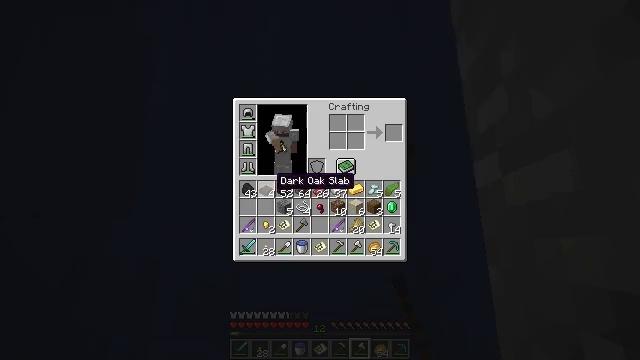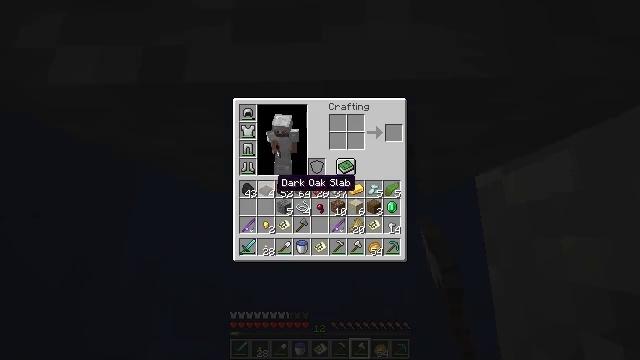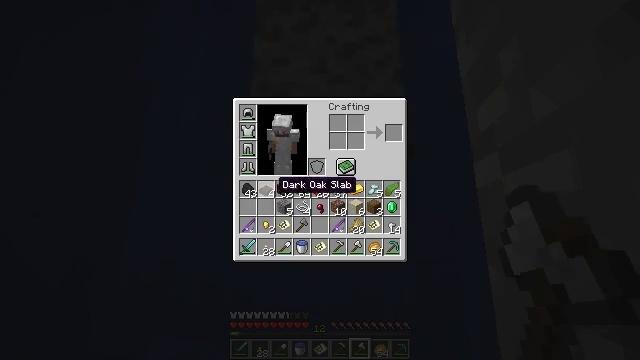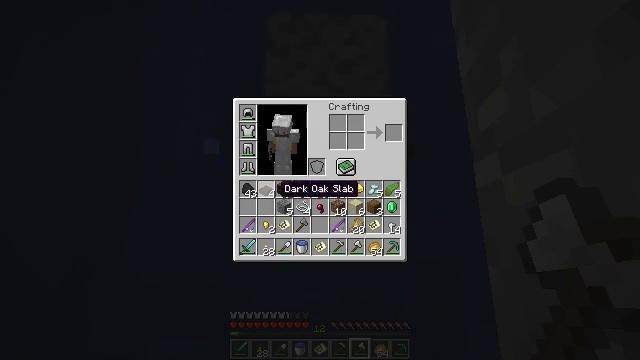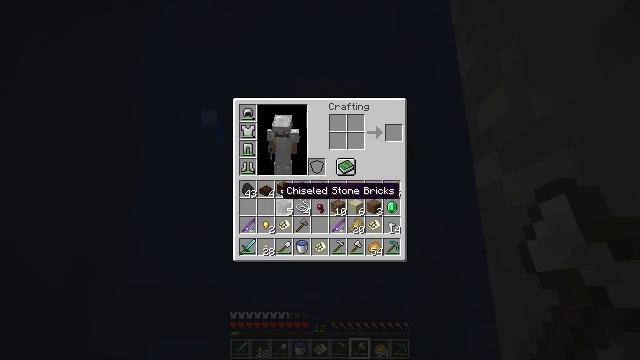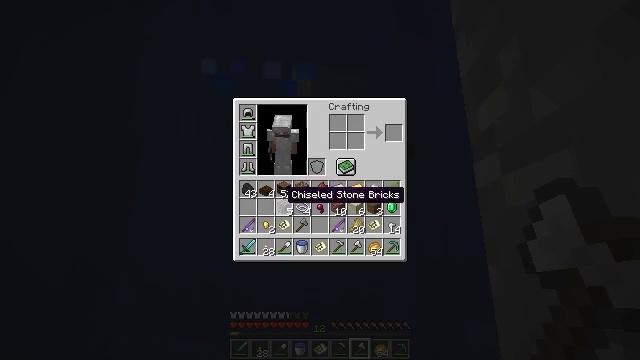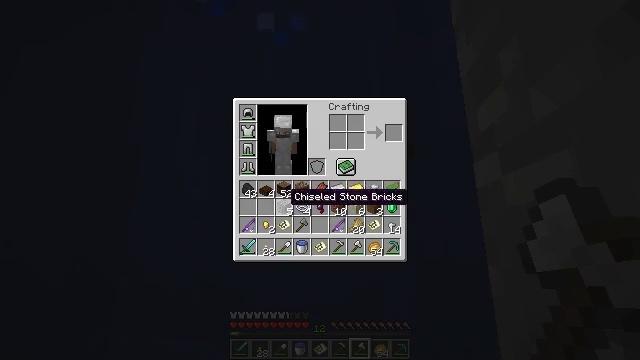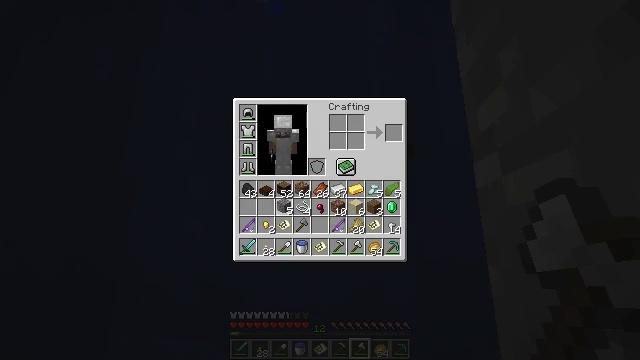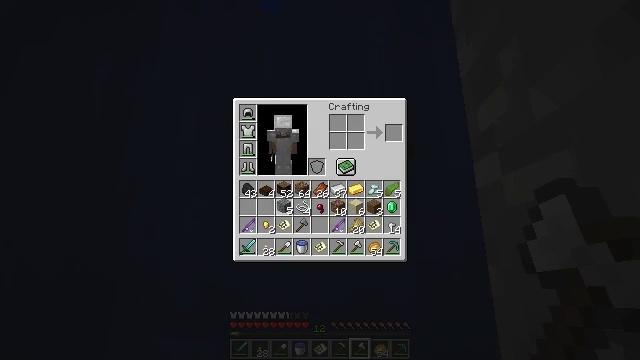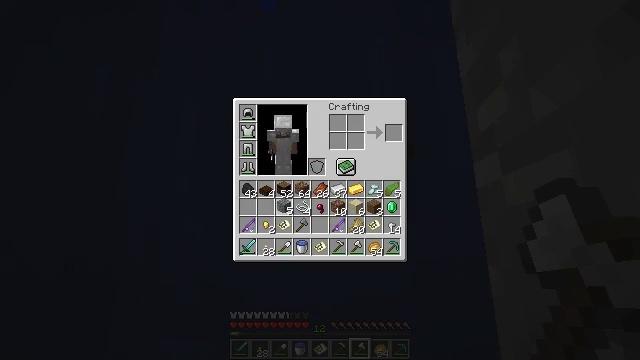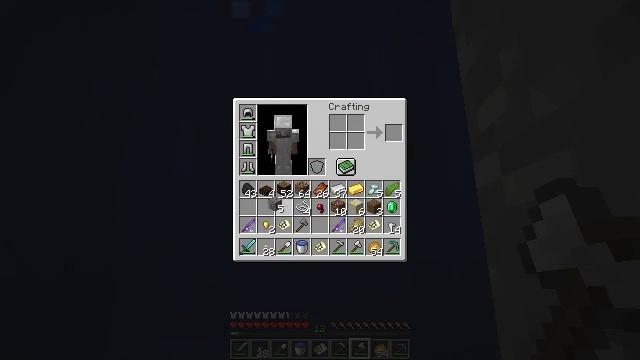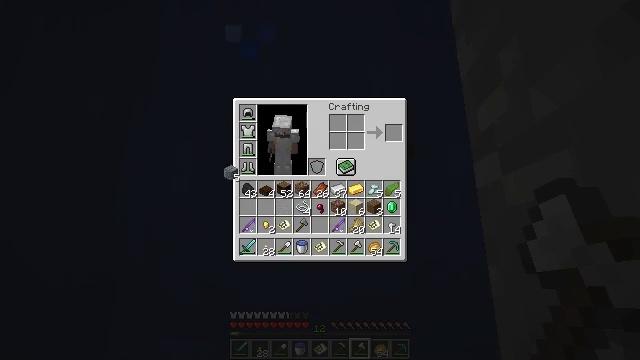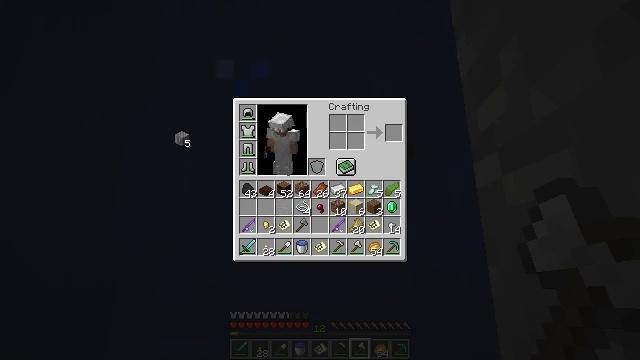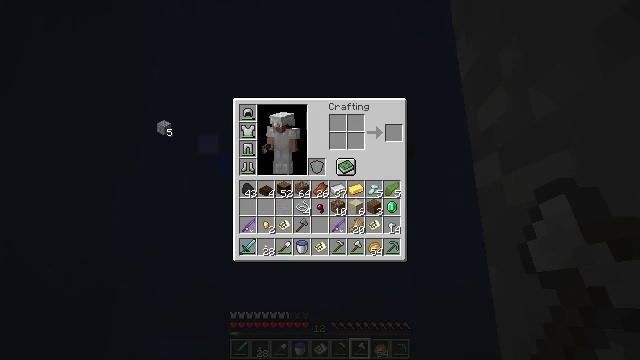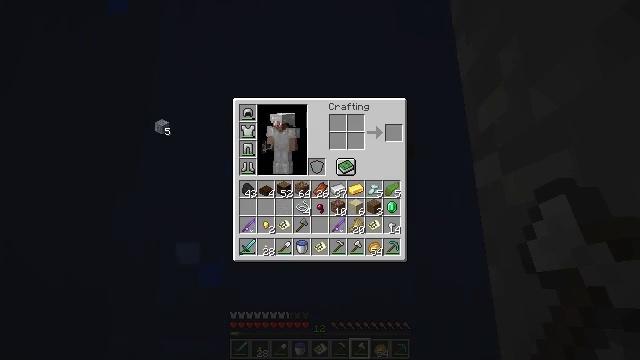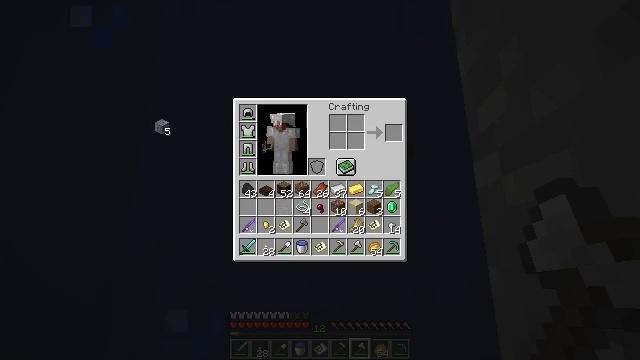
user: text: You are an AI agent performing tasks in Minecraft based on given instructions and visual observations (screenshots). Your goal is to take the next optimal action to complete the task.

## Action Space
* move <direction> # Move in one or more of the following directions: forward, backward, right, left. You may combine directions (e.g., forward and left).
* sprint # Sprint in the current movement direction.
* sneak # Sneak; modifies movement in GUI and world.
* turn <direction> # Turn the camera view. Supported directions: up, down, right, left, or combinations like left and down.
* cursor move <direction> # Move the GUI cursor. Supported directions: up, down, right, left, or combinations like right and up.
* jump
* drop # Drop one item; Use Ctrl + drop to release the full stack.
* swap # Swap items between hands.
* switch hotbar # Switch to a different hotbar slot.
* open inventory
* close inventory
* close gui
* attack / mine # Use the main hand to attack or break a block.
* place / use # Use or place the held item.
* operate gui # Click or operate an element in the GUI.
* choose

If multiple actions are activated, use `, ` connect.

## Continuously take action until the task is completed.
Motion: motion action
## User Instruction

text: Remove chiseled stone bricks from the inventory.
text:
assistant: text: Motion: open gui
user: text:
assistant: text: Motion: no_op
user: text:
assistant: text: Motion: no_op
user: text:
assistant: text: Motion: no_op
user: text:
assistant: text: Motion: no_op
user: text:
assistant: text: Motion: no_op
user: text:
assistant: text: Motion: operate gui
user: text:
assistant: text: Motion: operate gui
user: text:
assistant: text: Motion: operate gui
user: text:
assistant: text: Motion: cursor move left
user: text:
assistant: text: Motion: cursor move left and up
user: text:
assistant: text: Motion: cursor move left and up
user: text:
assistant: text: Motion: cursor move left and up
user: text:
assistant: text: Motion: operate gui
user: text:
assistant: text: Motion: operate gui
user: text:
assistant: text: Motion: operate gui
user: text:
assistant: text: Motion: no_op
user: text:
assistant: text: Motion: cursor move right and down
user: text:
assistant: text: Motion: cursor move right and down
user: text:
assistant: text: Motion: cursor move right and down
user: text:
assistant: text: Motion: cursor move right
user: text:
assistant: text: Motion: no_op